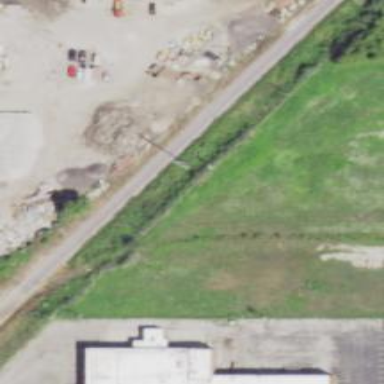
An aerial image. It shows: Disused railway spur line.